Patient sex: F
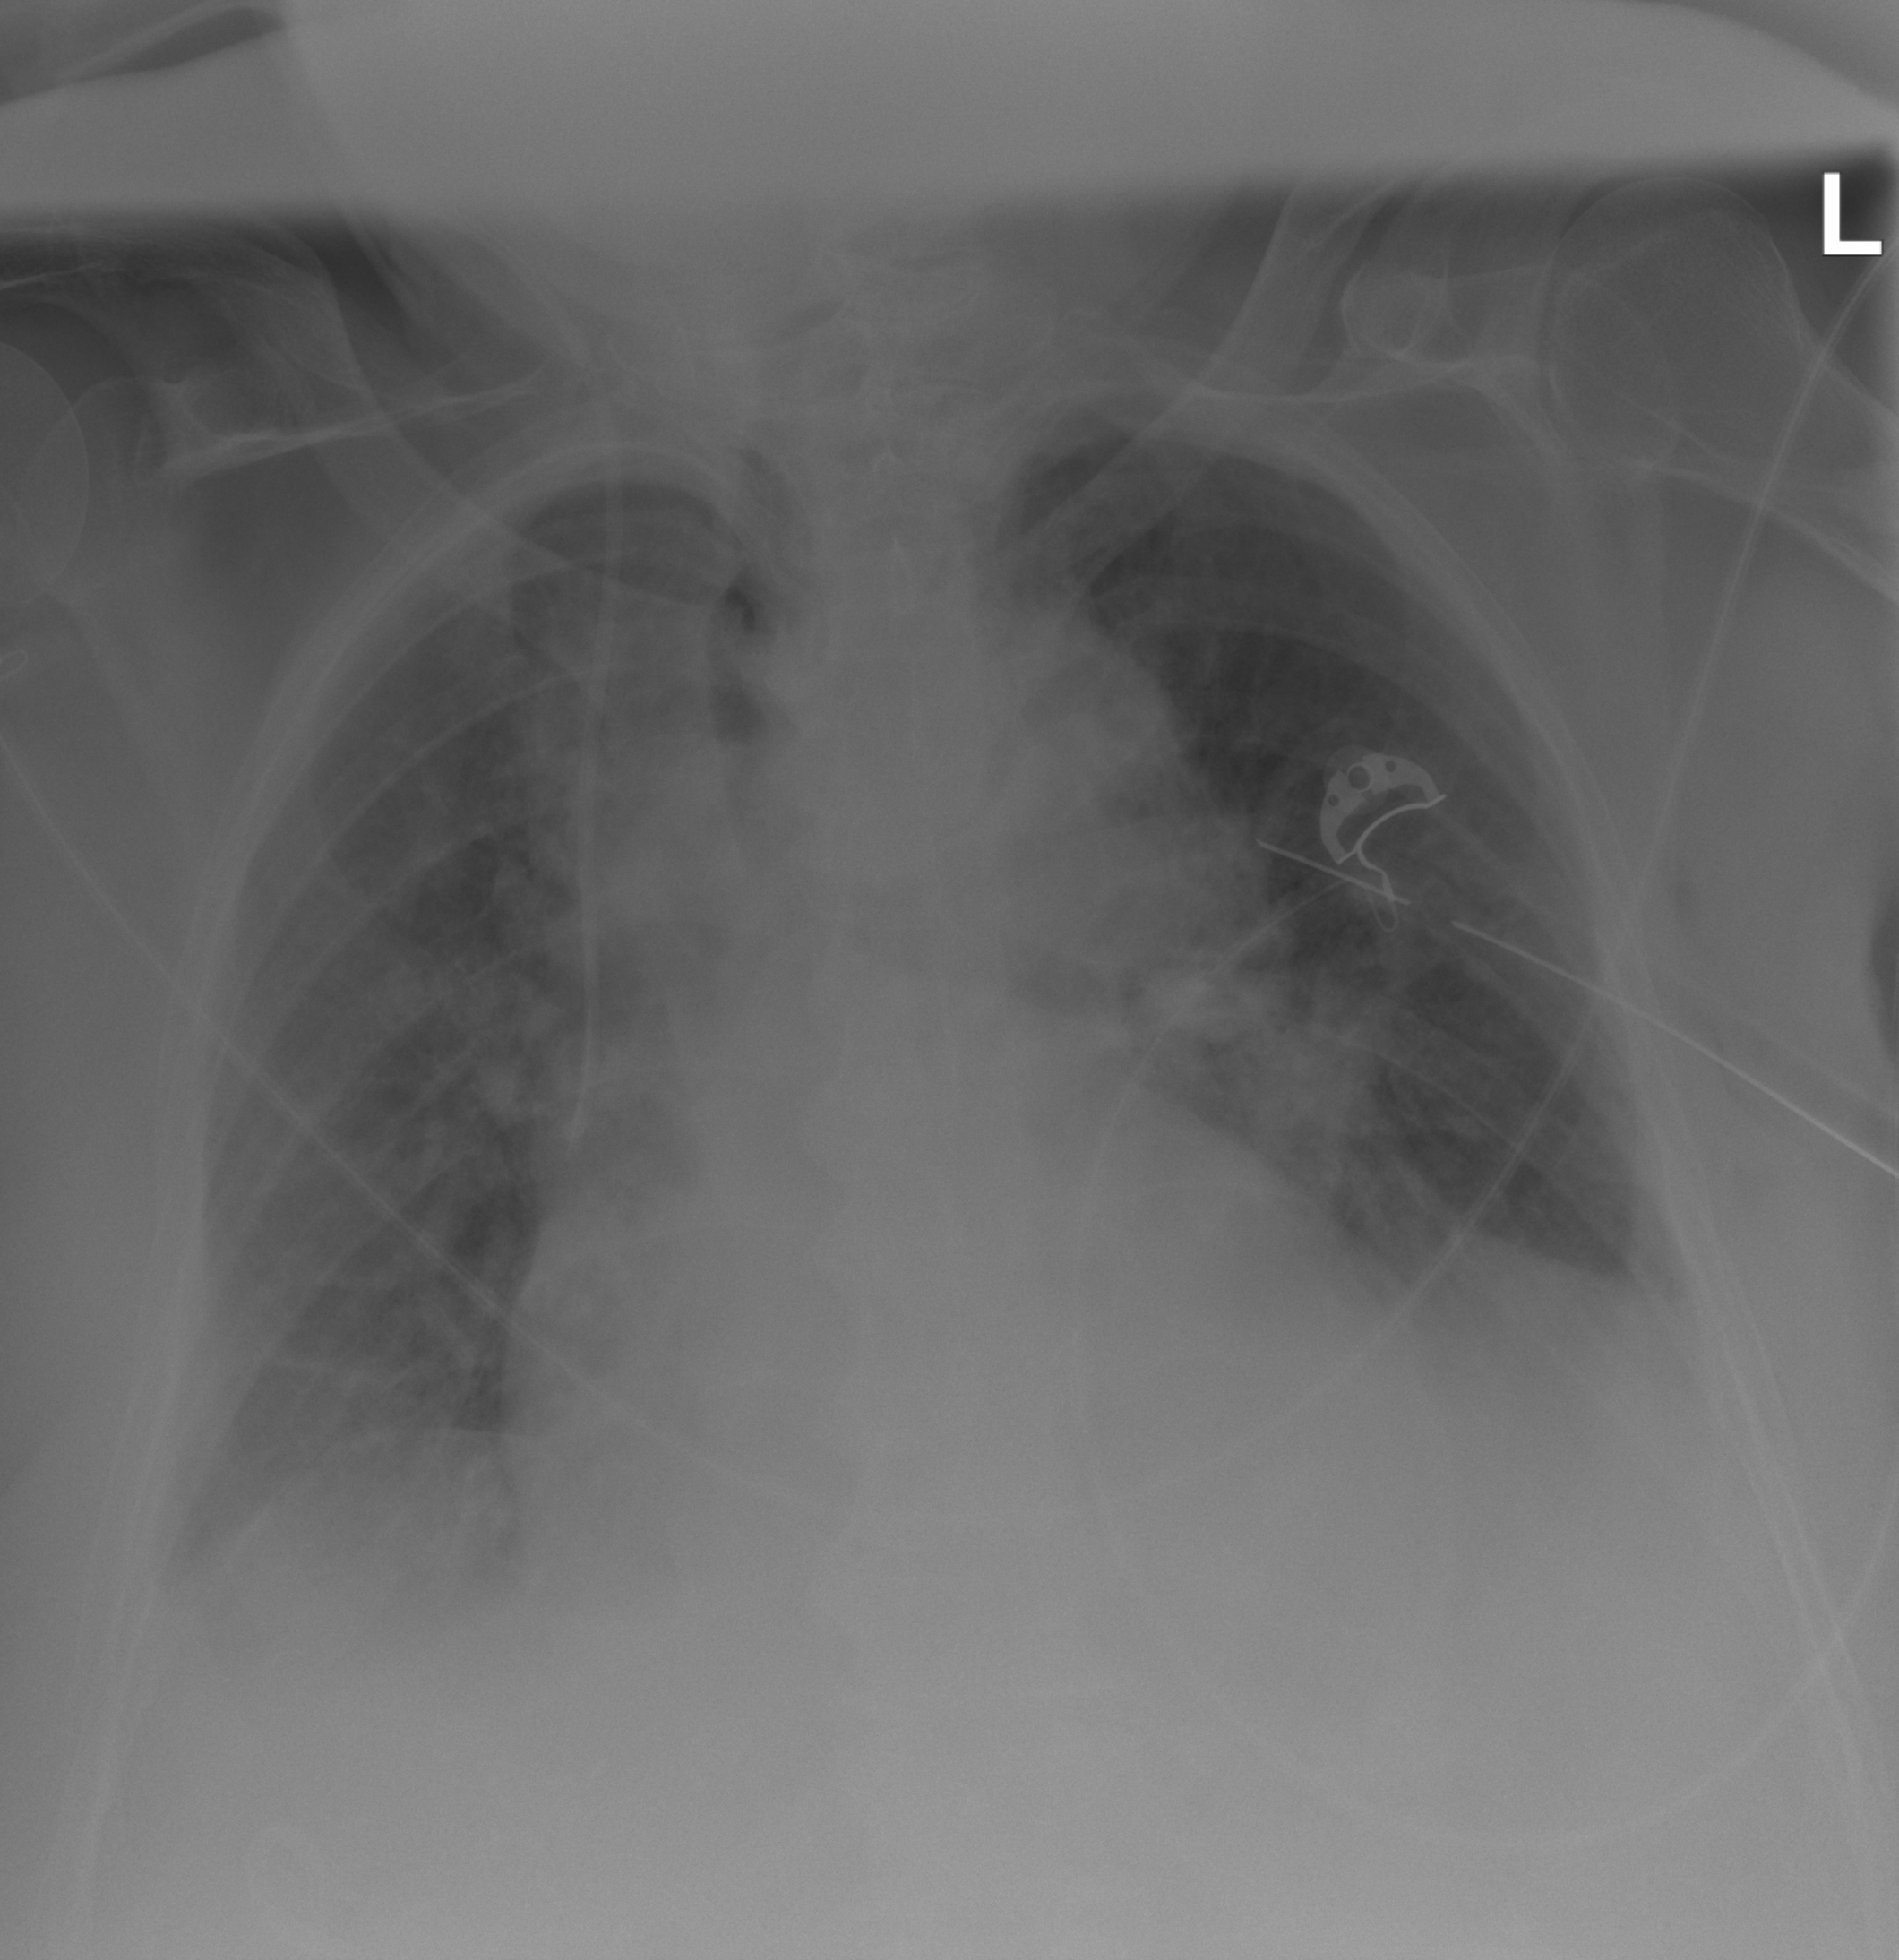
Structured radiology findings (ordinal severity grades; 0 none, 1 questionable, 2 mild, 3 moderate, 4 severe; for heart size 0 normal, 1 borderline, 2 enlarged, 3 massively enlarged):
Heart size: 2
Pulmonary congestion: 3
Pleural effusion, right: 2
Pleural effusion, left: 3
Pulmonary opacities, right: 2
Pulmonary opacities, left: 2
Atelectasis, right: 0
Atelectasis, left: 2